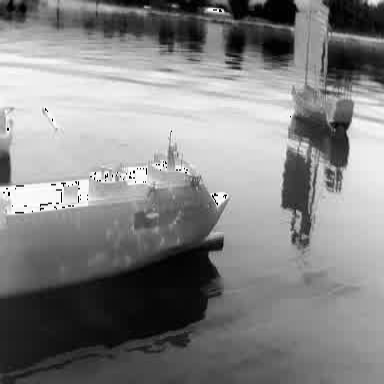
There are three objects shown in the infrared image, including a container_ship, a sailboat, and a liner.